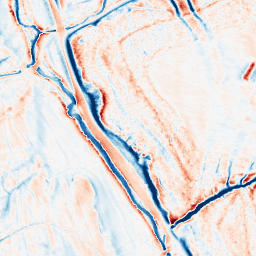
Category: classical
Decomposition family: gaussian_anisotropic
Decomposition parameters: sigma_x: 5
sigma_y: 2
Upsampling method: bspline
Upsampling parameters: scale: 8
Upsampling scale: 8